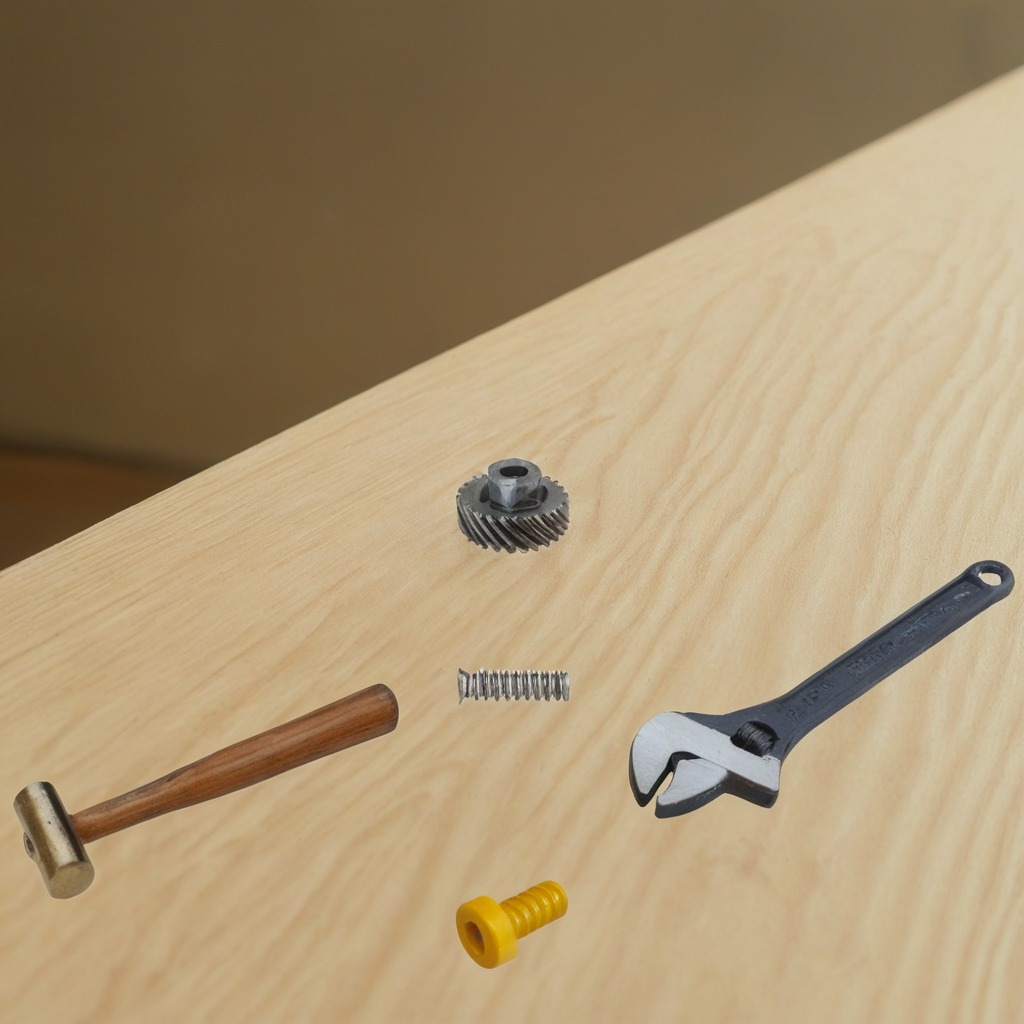
A steel gear with teeth, a metal machine screw, a hammer, a coiled metal spring, and a wrench are lying on the plywood surface in a paint workshop lit by afternoon window light.